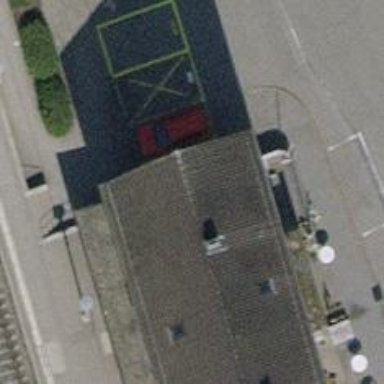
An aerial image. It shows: Car-sharing service available at this location.